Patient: sex M, age 53
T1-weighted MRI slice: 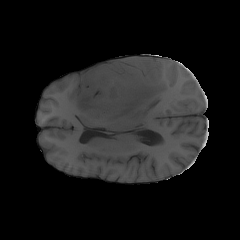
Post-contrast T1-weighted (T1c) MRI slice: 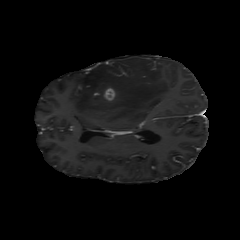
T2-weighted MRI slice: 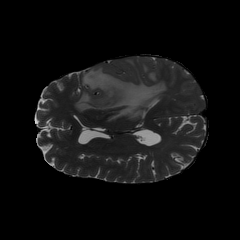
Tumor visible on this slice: yes
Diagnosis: Glioblastoma, IDH-wildtype
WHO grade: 4